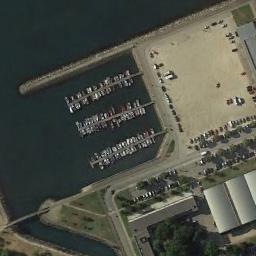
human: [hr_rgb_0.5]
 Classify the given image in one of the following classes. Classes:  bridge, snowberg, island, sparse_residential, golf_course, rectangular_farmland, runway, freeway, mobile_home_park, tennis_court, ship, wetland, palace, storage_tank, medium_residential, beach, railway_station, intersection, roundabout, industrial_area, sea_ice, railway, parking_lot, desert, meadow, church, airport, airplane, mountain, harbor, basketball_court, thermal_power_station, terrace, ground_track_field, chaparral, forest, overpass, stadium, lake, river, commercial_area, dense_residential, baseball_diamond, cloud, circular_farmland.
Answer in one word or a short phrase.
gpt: harbor